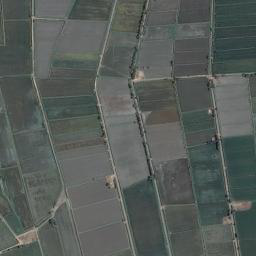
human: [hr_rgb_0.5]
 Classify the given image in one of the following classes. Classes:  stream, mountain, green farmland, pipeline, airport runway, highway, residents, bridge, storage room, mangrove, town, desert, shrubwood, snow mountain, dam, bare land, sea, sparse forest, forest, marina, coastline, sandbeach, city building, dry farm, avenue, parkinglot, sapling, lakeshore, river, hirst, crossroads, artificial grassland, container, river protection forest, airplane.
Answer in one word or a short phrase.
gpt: green farmland